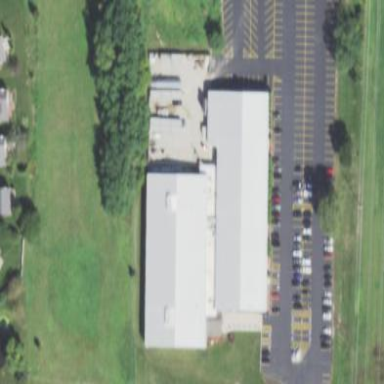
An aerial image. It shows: Commercial building next to ice rink.